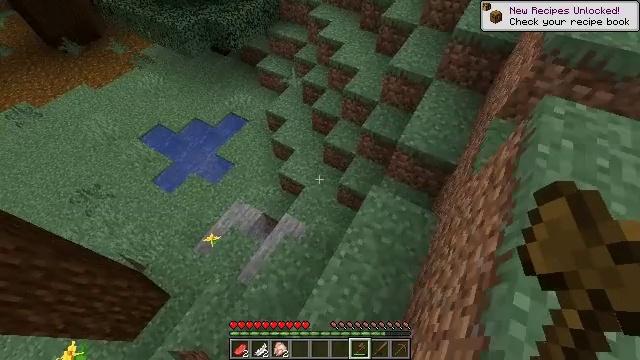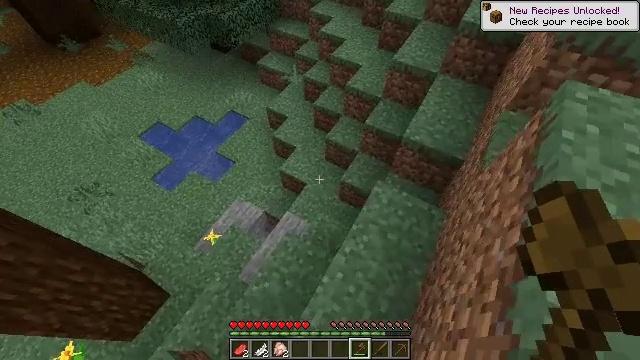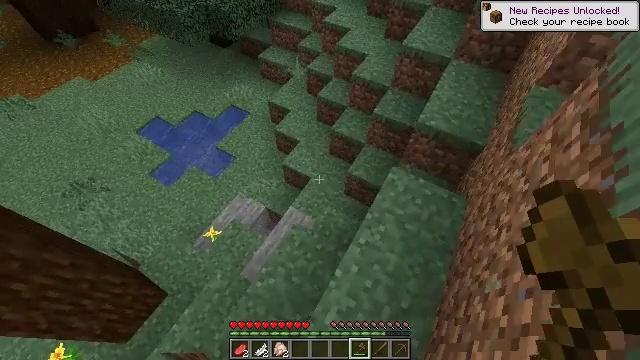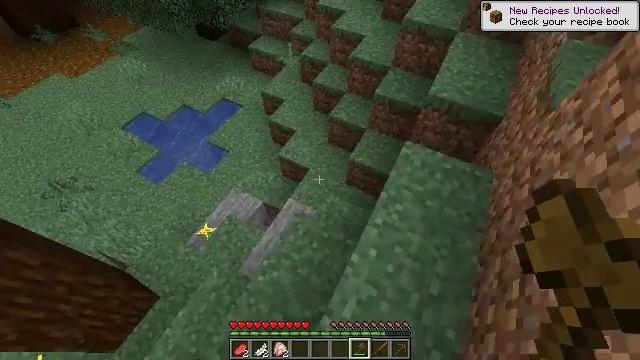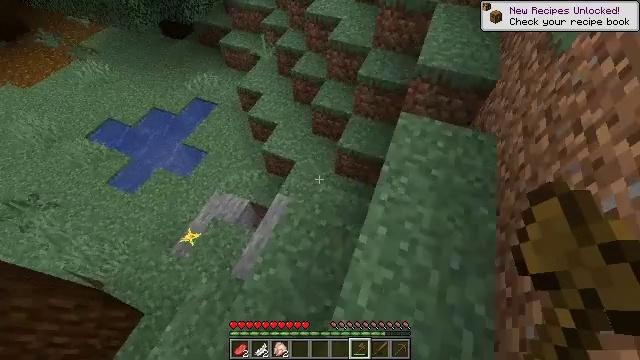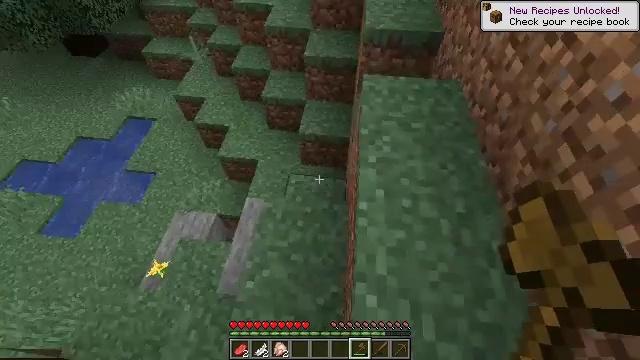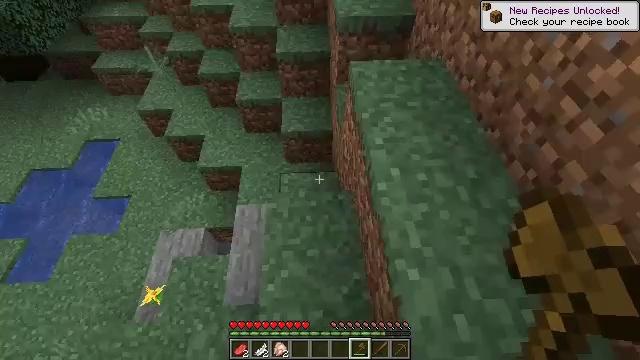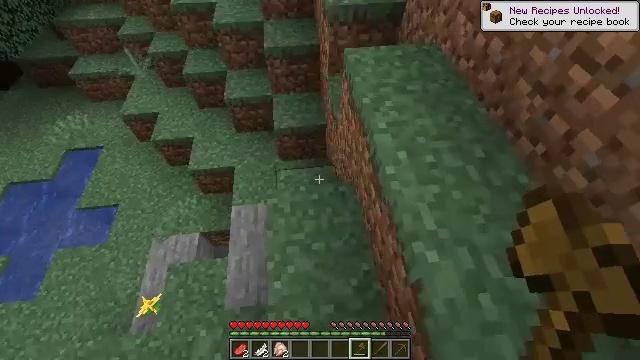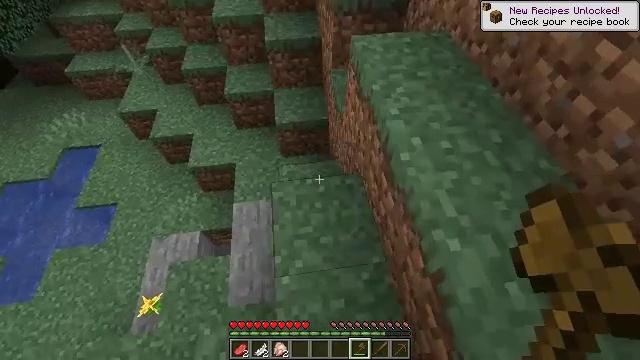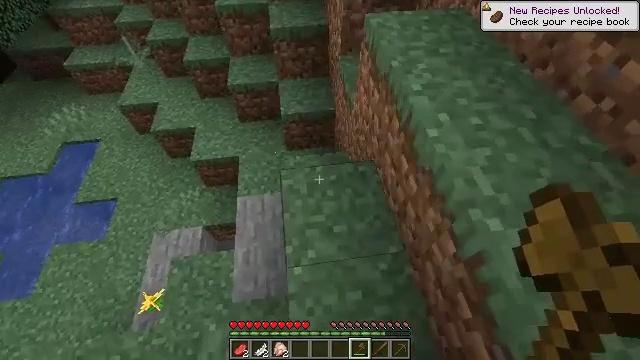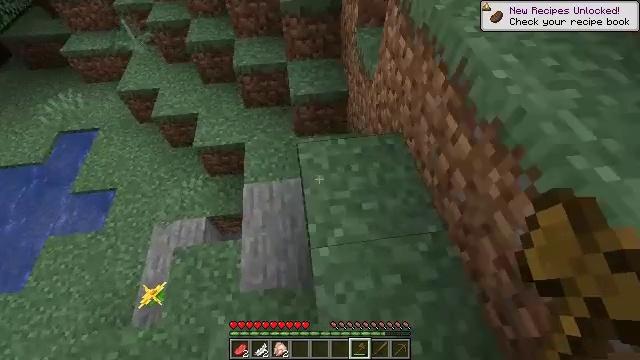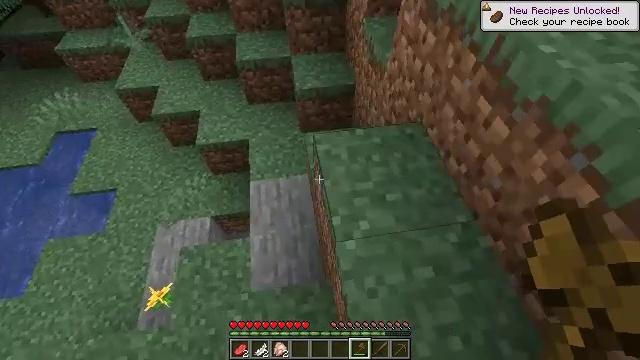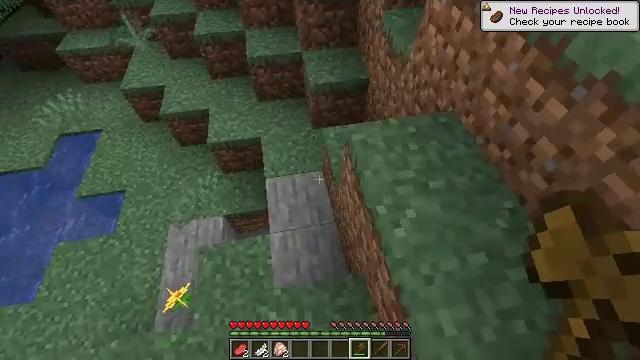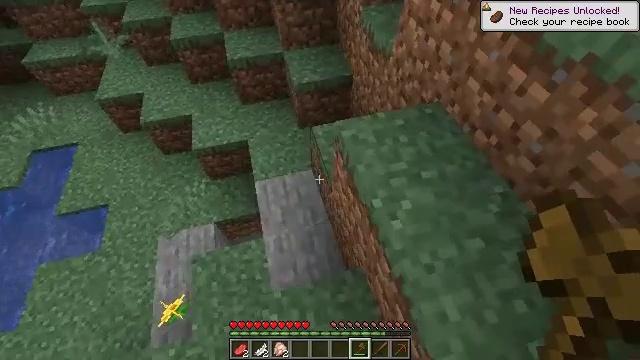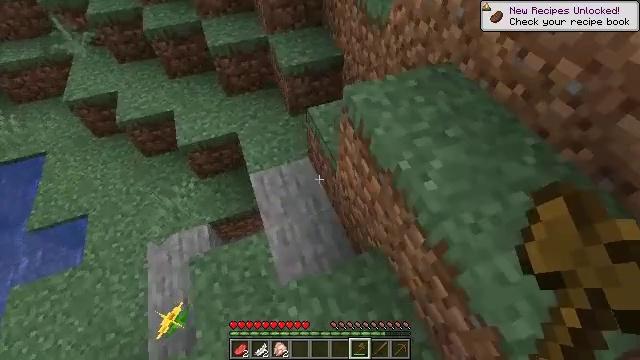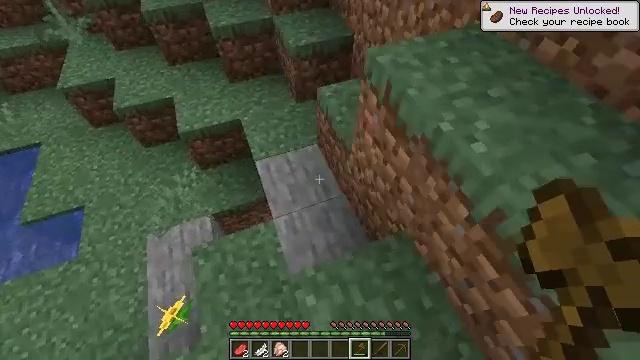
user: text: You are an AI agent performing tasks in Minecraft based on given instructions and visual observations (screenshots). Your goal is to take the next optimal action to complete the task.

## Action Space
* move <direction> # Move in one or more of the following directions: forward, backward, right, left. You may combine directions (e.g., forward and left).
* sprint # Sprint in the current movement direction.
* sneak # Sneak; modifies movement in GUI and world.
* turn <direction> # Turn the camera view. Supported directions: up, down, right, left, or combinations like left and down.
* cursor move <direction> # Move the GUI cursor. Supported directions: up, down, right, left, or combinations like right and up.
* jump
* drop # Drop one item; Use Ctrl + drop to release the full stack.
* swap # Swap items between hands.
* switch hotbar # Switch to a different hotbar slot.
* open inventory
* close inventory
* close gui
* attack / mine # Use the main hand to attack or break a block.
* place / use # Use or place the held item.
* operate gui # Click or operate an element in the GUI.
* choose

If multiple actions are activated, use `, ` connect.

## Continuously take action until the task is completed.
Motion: motion action
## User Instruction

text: Break the dandelion to obtain it.
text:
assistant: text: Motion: move left
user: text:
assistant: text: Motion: move left
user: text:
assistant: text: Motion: move left, turn right
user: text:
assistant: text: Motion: move left, turn right
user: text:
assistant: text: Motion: move left, turn right
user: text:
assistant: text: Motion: move left, turn right
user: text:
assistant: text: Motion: move left, turn right
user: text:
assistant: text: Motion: move left
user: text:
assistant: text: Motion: move left
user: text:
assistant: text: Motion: move left
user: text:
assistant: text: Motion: move left, turn right
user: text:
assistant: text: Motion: move left, turn right
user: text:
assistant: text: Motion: move left, turn right
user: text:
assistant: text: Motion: move left, turn right
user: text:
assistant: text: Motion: move left
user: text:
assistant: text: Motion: move left
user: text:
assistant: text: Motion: move left, turn right
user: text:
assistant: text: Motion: move left, turn right
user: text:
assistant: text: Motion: move left, turn right
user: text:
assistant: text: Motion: move left, turn right
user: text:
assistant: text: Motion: move left, turn right
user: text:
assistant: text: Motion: move left, turn right
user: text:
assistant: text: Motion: move left, turn right
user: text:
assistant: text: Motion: move left, turn right
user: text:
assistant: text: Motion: move left, turn right
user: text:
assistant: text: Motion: move left, turn right
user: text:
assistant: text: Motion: move left, turn right and up
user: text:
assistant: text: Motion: move left, turn right
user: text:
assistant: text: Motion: move left, turn right and up
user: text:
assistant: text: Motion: move left, turn right